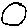
Label: circle